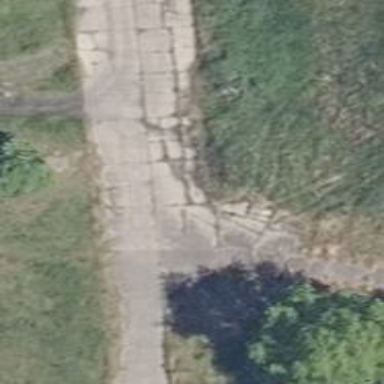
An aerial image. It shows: Track road with concrete surface.